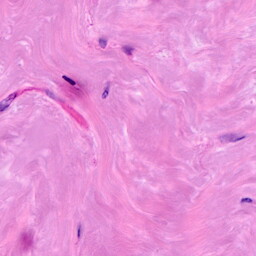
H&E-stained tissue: Breast